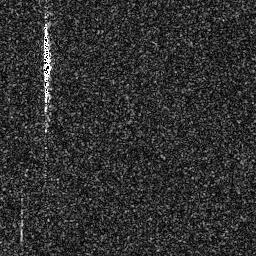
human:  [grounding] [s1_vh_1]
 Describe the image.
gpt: In the satellite image, there is  <ref>1 medium ship </ref> <box>[[15, 8, 19, 39, 0]]</box> located at top left.